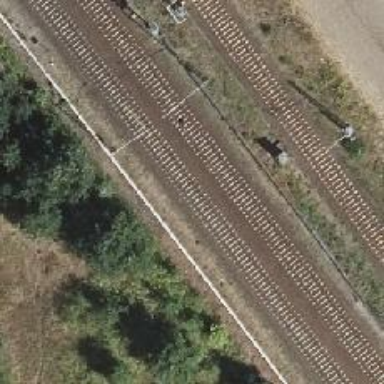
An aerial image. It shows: Site related to railway infrastructure.